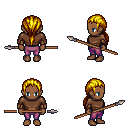
a pixel art fantasy rpg character, female body template, human, dark skin, brown long-sleeve shirt, magenta pants, blonde ponytail hairstyle, leather bracers, spear, four views (front, back, left, right), 2x2 character sprite sheet, small pixel art, hard edges, no anti-aliasing